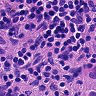
Metastatic tissue present: no